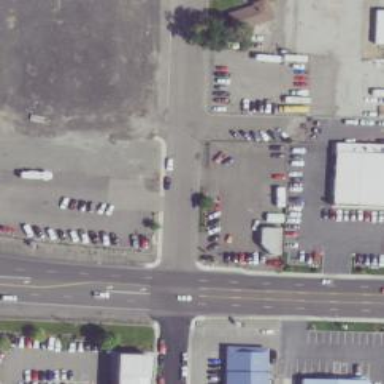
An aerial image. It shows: Retail area.